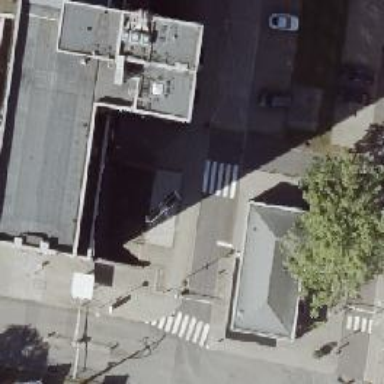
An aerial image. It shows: Marked zebra crossing on the road.